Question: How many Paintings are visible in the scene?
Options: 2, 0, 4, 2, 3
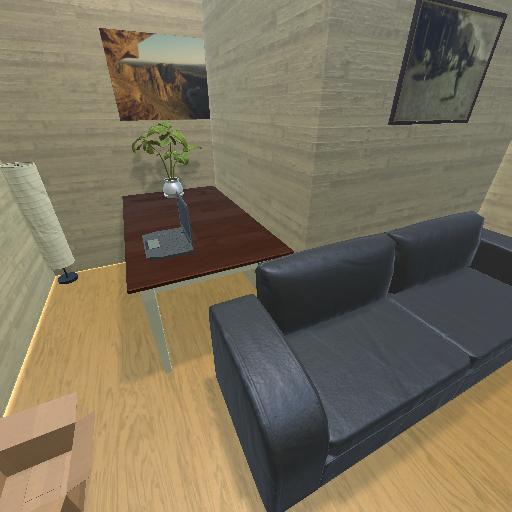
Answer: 2